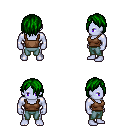
a pixel art fantasy rpg character, male body template, dark elf, purple skin, brown pirate shirt, teal pants, green bangs hairstyle, four views (front, back, left, right), 2x2 character sprite sheet, small pixel art, hard edges, no anti-aliasing